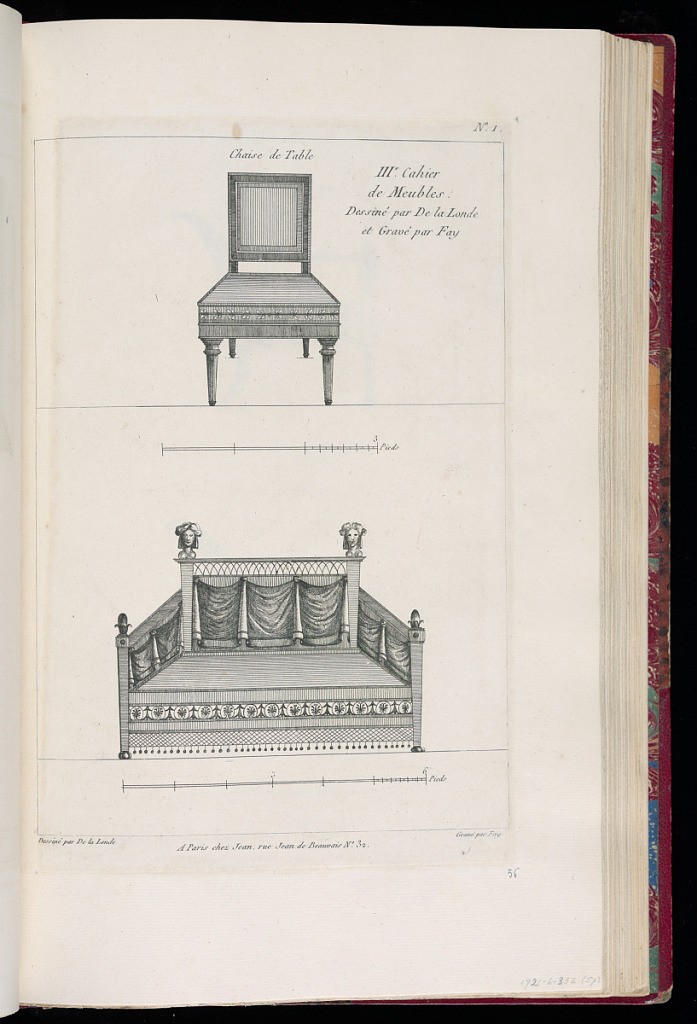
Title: Designs for Chairs
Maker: Richard de Lalonde, French, active 1780–96
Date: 1780-1789
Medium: Etching on off-white laid paper
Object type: Print
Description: Designs for two chairs. The chair at top is designed for placement at a table and has no arms. The seat at bottom is a large couch and is decorated with drapery, busts, palmettes and darts. The plate is signed and numbered.